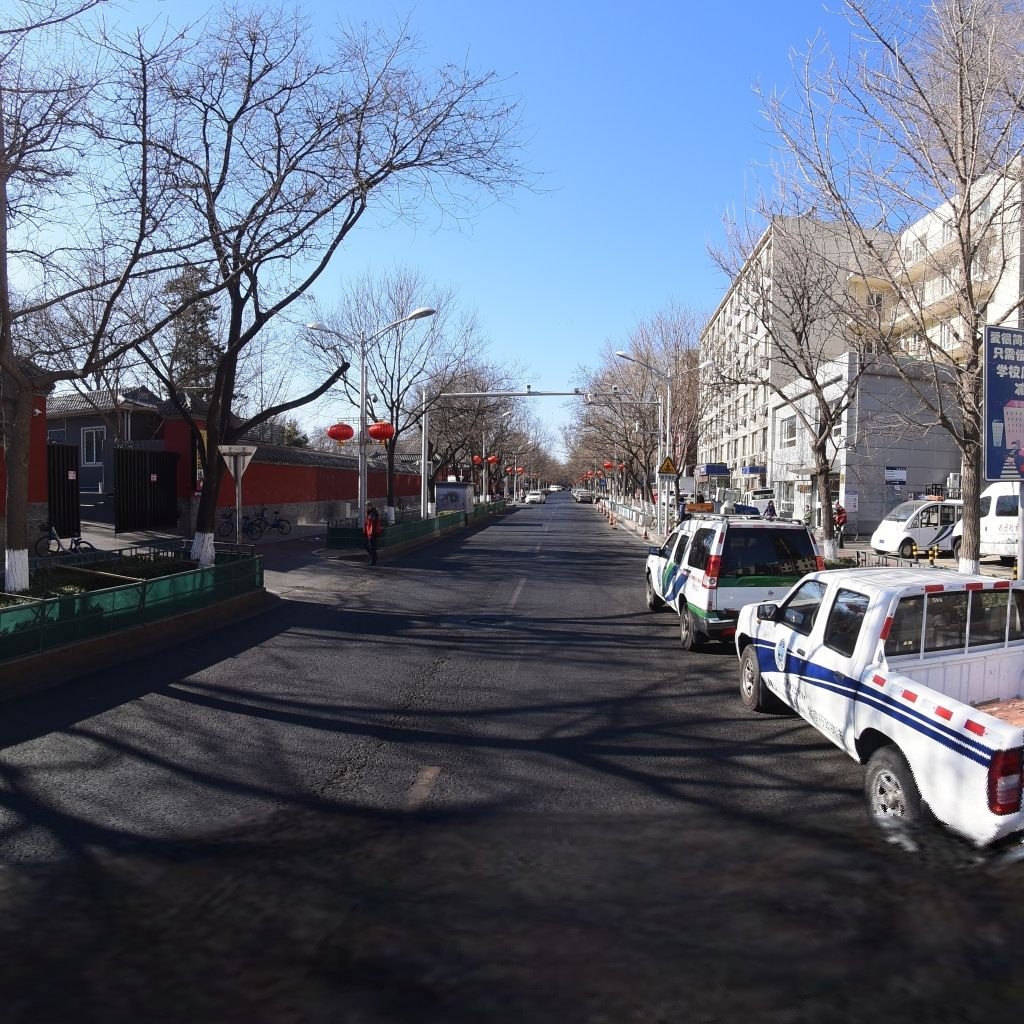
Region: Dongcheng
Road damage annotations: longitudinal crack